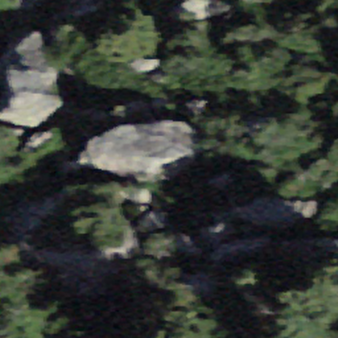
Label: bouldering_area